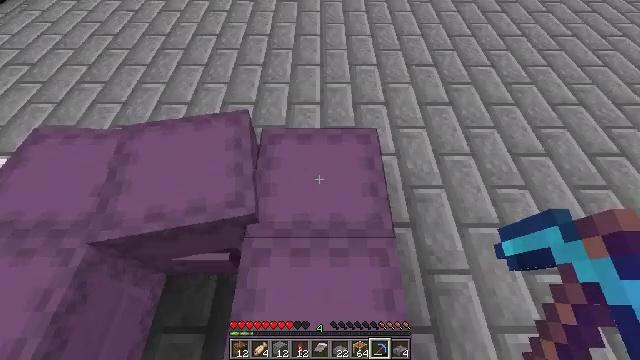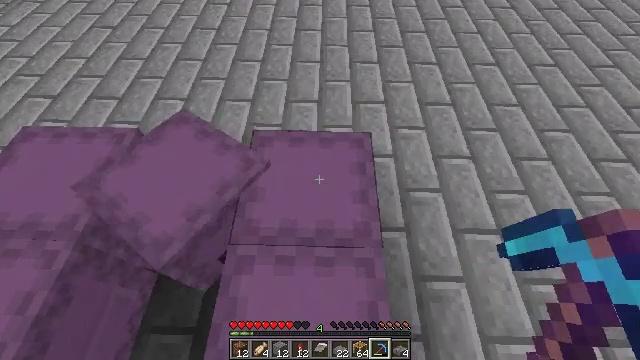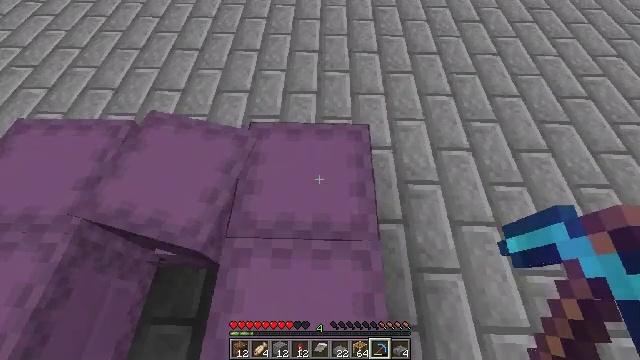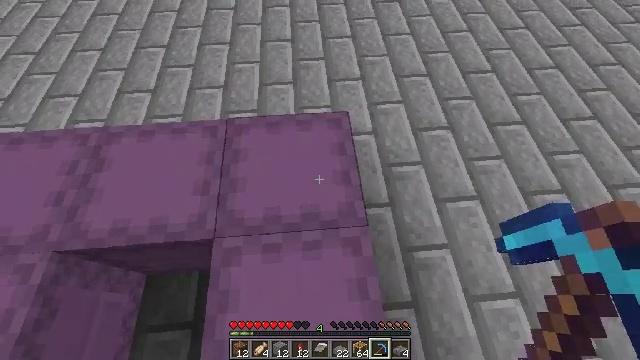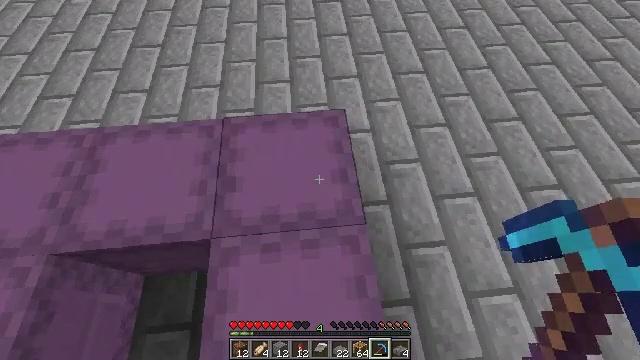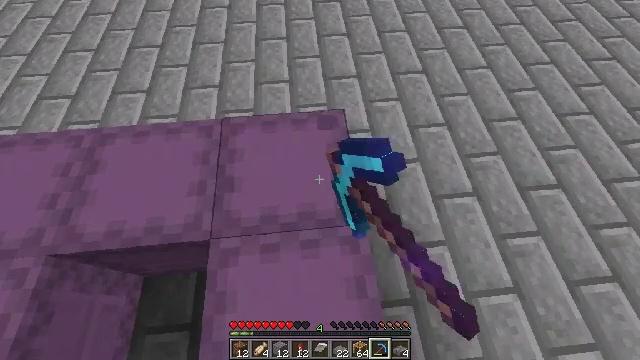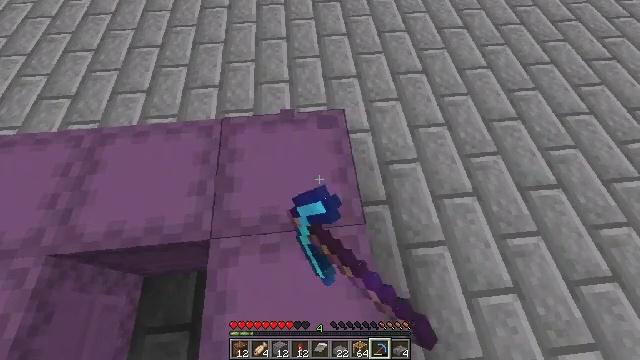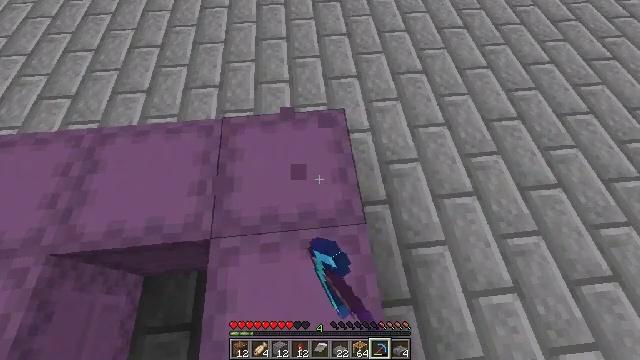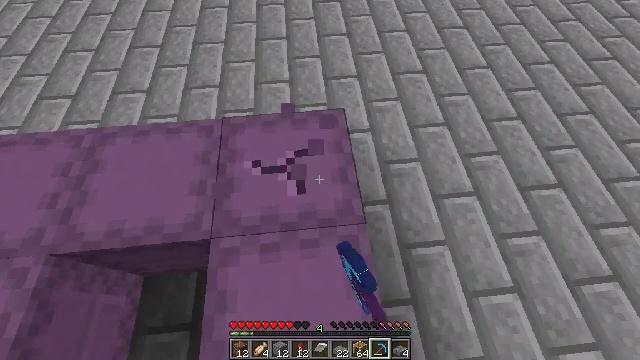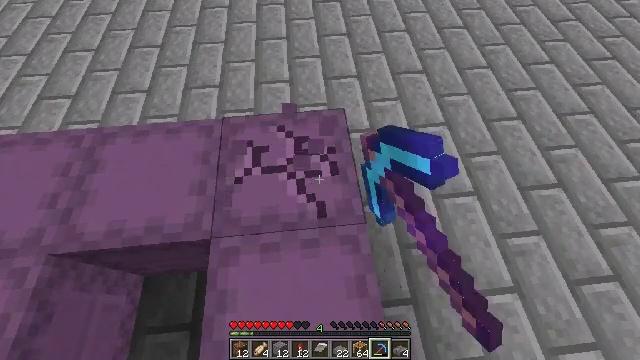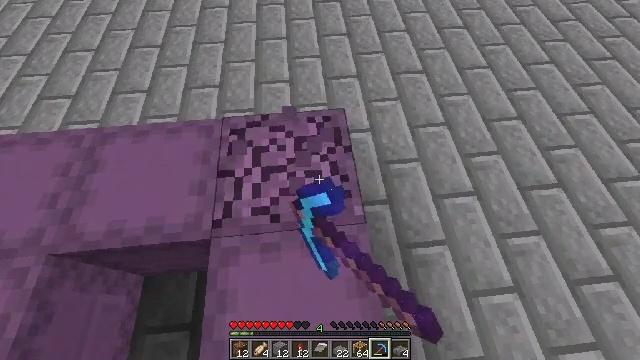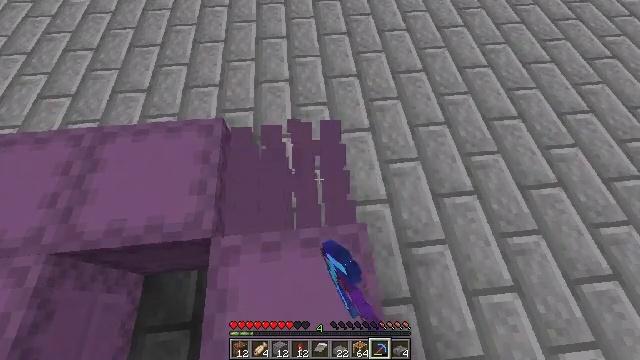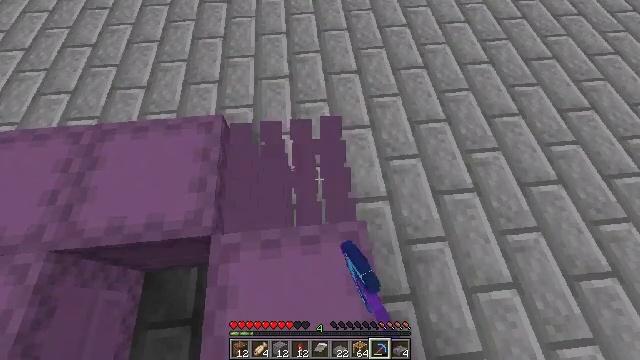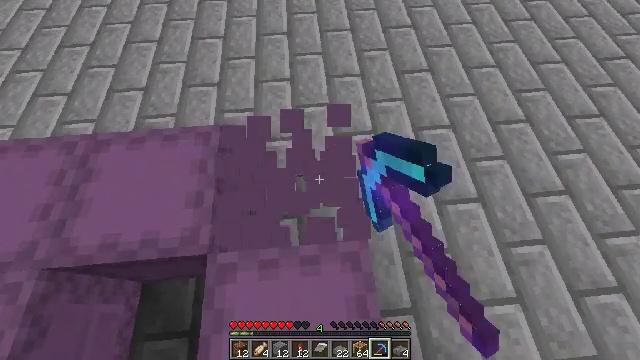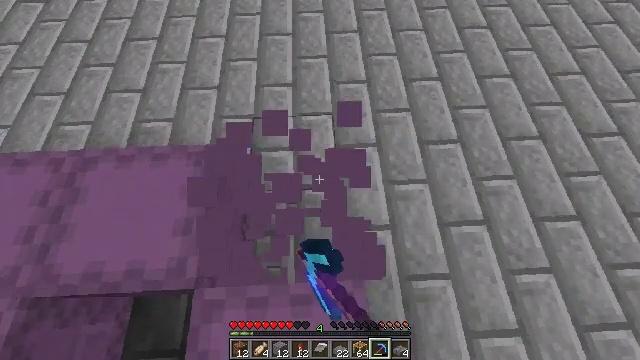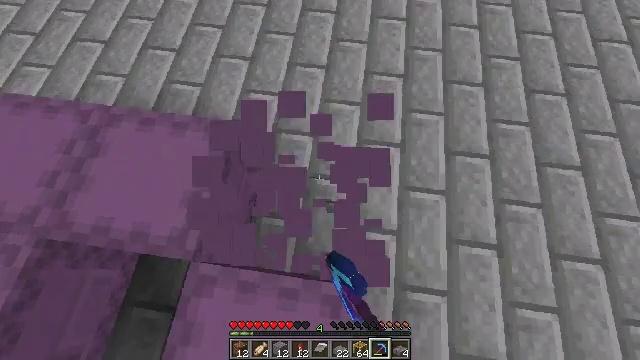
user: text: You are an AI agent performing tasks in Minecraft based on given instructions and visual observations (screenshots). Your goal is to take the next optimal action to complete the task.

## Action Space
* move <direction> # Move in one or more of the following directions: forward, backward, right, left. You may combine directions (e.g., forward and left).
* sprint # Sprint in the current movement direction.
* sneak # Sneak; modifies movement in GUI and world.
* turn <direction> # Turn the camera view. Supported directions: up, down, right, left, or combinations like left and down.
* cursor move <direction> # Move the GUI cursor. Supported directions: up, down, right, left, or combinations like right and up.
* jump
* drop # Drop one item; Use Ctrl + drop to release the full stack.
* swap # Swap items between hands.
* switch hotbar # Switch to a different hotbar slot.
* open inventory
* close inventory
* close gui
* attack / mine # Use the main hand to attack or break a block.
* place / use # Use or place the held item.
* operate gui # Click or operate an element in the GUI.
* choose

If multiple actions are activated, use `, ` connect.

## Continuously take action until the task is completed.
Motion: motion action
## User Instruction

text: Attack the shulker box to pick it up.
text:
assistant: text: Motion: turn left and down
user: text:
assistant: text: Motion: turn down
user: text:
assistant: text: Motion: turn right and down
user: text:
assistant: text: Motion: attack / mine
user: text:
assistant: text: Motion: attack / mine
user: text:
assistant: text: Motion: attack / mine
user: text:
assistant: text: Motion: attack / mine
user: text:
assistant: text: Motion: attack / mine
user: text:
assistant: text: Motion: attack / mine
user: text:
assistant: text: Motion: attack / mine
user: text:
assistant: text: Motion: attack / mine
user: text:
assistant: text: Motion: move forward, attack / mine
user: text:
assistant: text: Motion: move forward, attack / mine
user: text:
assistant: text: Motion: move forward and move right, turn left and down, attack / mine
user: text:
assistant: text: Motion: move forward and move right, turn left and down
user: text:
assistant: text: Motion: no_op